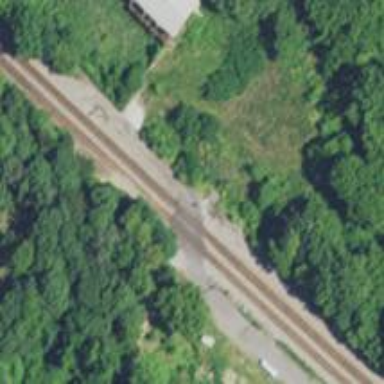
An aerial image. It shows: Level crossing along the railway.